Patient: sex M, age 37
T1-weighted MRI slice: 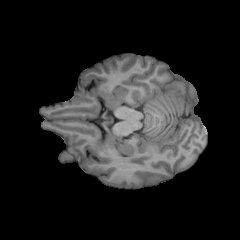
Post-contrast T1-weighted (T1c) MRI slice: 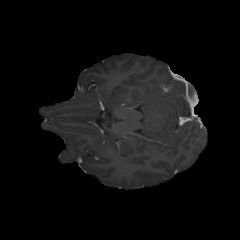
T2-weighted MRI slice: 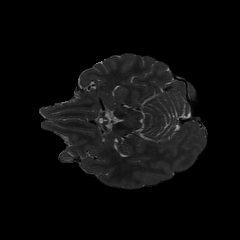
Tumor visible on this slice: no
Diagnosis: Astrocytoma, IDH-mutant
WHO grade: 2